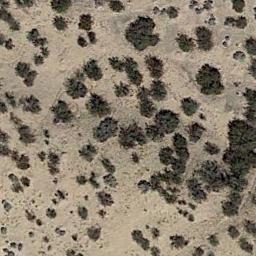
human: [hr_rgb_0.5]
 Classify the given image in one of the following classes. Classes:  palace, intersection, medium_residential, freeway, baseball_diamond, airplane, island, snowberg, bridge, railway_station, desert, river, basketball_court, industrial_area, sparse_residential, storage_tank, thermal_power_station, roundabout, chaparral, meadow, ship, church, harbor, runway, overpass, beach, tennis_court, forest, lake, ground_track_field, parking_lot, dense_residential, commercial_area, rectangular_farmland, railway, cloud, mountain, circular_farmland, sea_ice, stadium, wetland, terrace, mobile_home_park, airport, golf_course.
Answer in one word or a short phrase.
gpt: chaparral